Question: I am generating a figure using the PS backend:
'''
import matplotlib
matplotlib.use('ps')
from matplotlib import pyplot as plt
plt.plot((1, 2))
'''
I would like to save the figure:
'''
plt.savefig('test.eps', format='eps', bbox_inches='tight', pad_inches=1.0)
'''
Incidentally, I will make a PNG out of it later (in case it turns out to be relevant to the solution):
'''
gs -q -dSAFER -dBATCH -dNOPAUSE -dUseTrimBox -dEPSCrop -sDEVICE=pngalpha -sOutputFile=test.png test.eps
'''
The result is (PNG viewed in 'eog'):

I would like to change the size of the EPS or the PNG figure, but adding a 'dpi' kwarg to 'savefig' does not change the output. Calling 'plt.gcf().set_size_inches(10, 10)' does nothing as well. How do I make my EPS or PNG file have a higher resolution?
<URL> is relevant in that it hints that setting 'dpi' for the 'ps' backend may not be the way to go.
For clarification, it is necessary for me to use the PS backend. At the moment, it is the only one that correctly renders LaTeX colored strings. PGF may or may not do what I want, but I do not have time to research its quirks in depth. I was able to get a hacky solution by adding a '-r...' argument to 'gs', but would prefer to control everything from MatPlotLib.
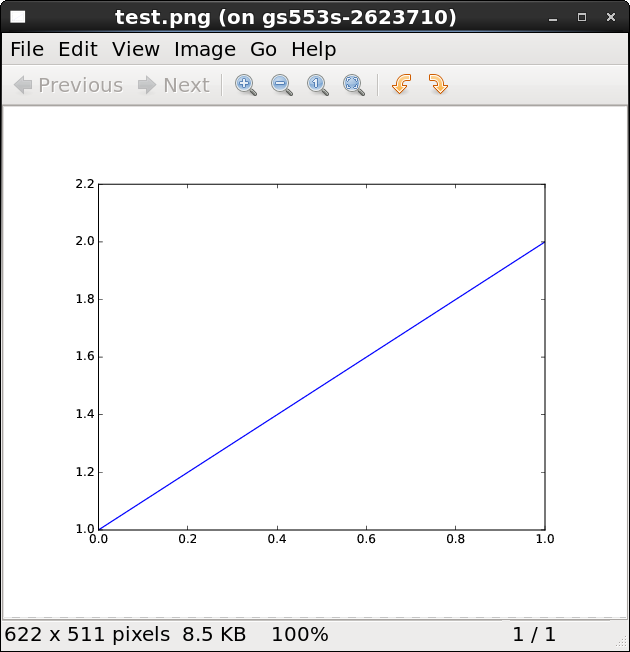
Answer: If you create the figure with 'plt.figure' first, you can give the 'figsize'-kwarg. An example:
'''
import matplotlib.pyplot as plt
fig = plt.figure(figsize=(10, 1)) # figsize in inches
fig.show() # if running in ipython
# plt.show() # if running as a script with "python script_name.py"
'''
To save with a specific dpi, it should be enough with mentioned 'dpi'-kwarg to the figures 'savefig'-method, i.e.
'''
fig.savefig(..., dpi=300)
'''
Note that if you work with plt to save the figure or to plot, it will always work with the active figure, which might not be the figure you expect if you happen to have several of them opened.
1)
Based on the comment by Mad Physicist, the 'dpi'-kwarg apperently does not work with the PS backend. I do not know why.